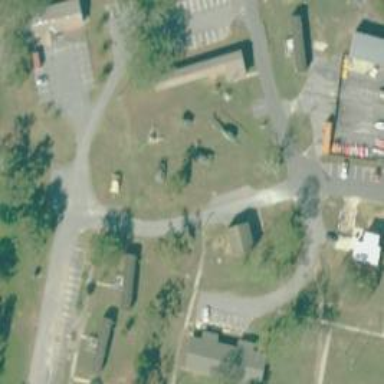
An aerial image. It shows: Historic attraction featuring cannon.